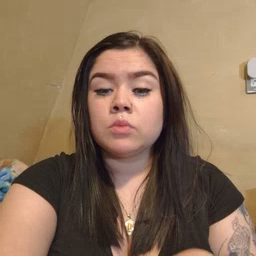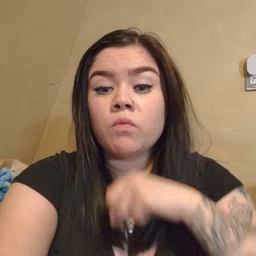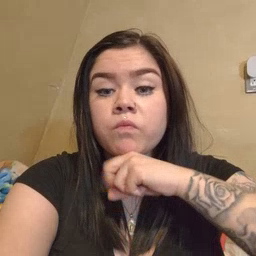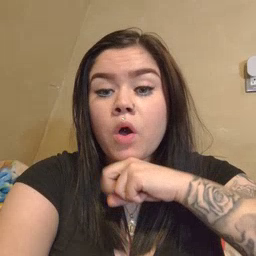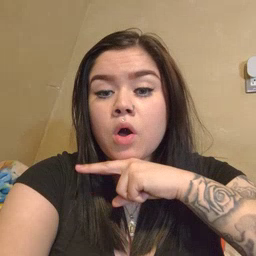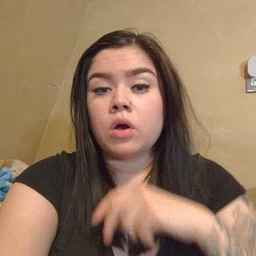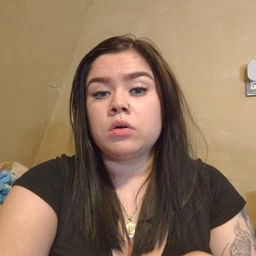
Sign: frog